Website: apple
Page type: customer-info-address
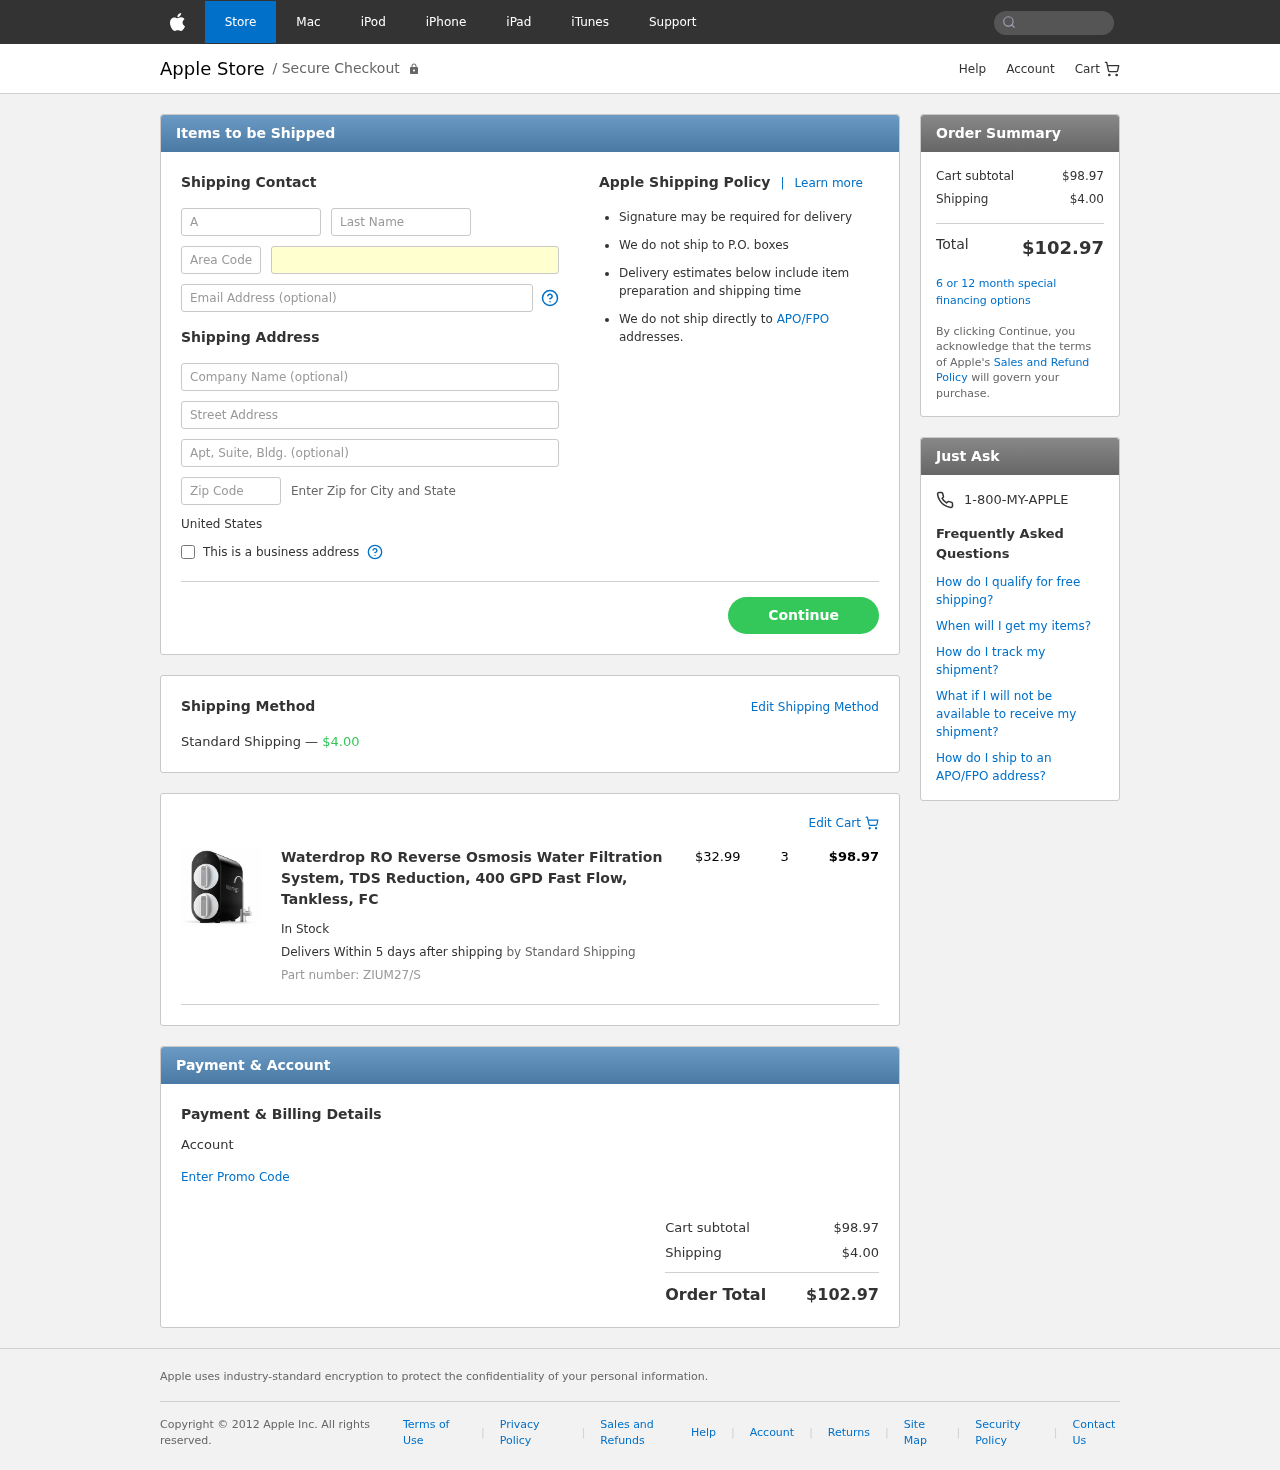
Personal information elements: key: PII_COUNTRY
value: United States
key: PII_FIRSTNAME
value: Alexandra
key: PII_LASTNAME
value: Hill
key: PII_PHONE_AREA
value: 496
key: PII_PHONE_LINE
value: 2992
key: PII_EMAIL
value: alexandra.hill@hotmail.com
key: PII_STREET
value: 547 Theresa Cliff
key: PII_POSTCODE
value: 41724
Product elements: key: PRODUCT1_NAME
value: Waterdrop RO Reverse Osmosis Water Filtration System, TDS Reduction, 400 GPD Fast Flow, Tankless, FC
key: PRODUCT1_PRICE
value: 32.99
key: PRODUCT1_QUANTITY
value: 3
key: PRODUCT1_SKU
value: ZIUM27/S
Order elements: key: ORDER_SHIPPING_COST
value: $4.00
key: ORDER_ITEM_TOTAL
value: $98.97
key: ORDER_SUBTOTAL
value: $98.97
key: ORDER_TOTAL
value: $102.97